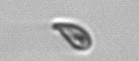
Label: Cryptophyta